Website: macys
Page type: delivery-shipping
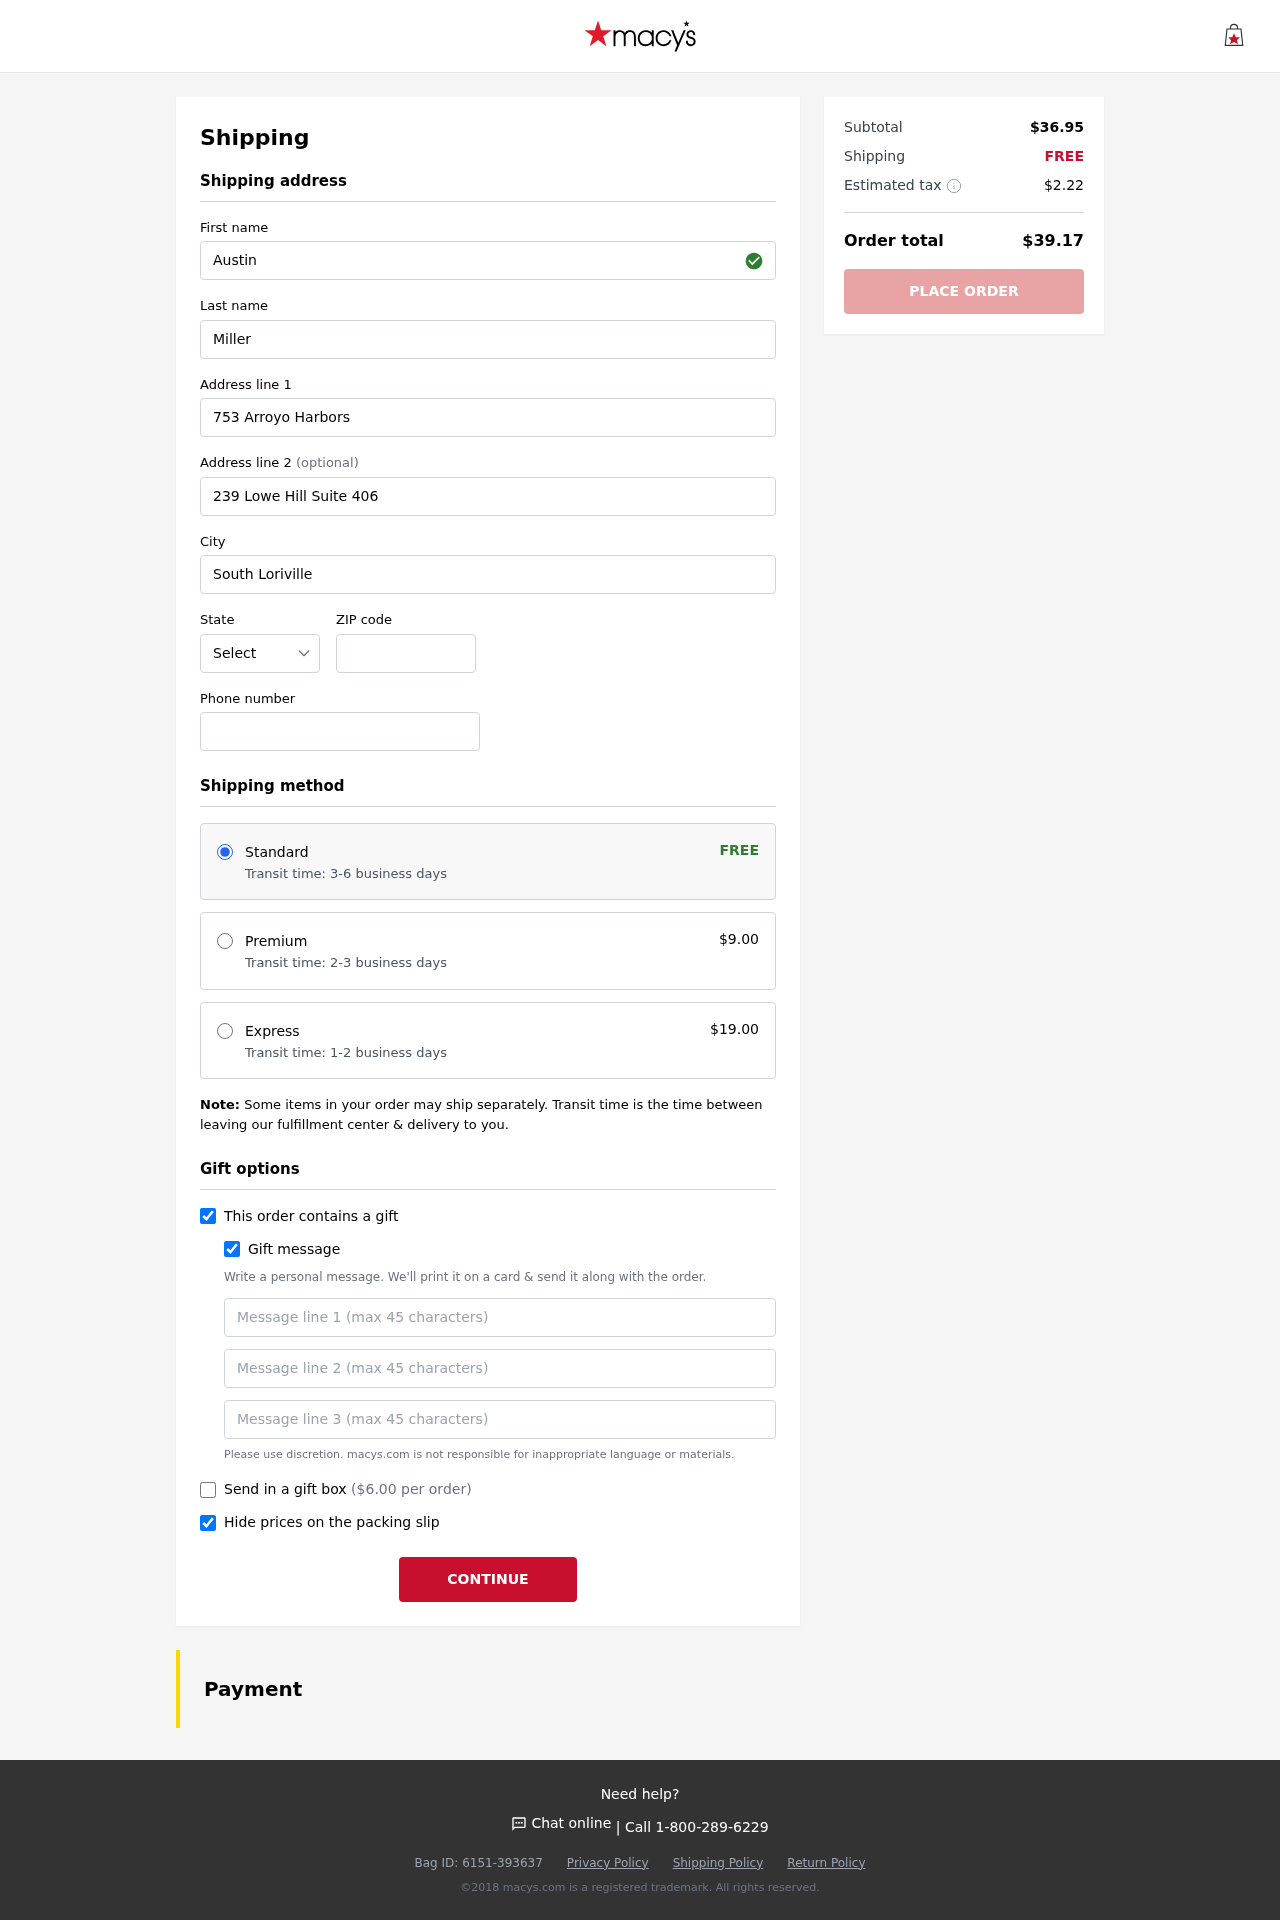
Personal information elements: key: PII_STATE_ABBR
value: WI
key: PII_FIRSTNAME
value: Austin
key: PII_LASTNAME
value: Miller
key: PII_STREET
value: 753 Arroyo Harbors
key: PII_STREET2
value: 239 Lowe Hill Suite 406
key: PII_CITY
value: South Loriville
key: PII_POSTCODE
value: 85643
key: PII_PHONE
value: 3213265202
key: PII_GIFT_MESSAGE
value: Hey Samuel, I know you've been on the hunt for a cozy update for your space, so I thought this would be a perfect addition to your bedroom. Hope it brings you a little extra comfort and style! Enjoy!  Austin
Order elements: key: ORDER_SHIPPING_STANDARD
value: Transit time: 3-6 business days
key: ORDER_SHIPPING_COST
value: FREE
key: ORDER_SHIPPING_PREMIUM
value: Transit time: 2-3 business days
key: ORDER_SHIPPING_PREMIUM_PRICE
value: $9.00
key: ORDER_SHIPPING_EXPRESS
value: Transit time: 1-2 business days
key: ORDER_SHIPPING_EXPRESS_PRICE
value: $19.00
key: ORDER_GIFT_BOX_PRICE
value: ($6.00 per order)
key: ORDER_SUBTOTAL
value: $36.95
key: ORDER_SHIPPING_COST2
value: FREE
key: ORDER_TAX
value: $2.22
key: ORDER_TOTAL
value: $39.17